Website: apple
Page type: newsletter-management
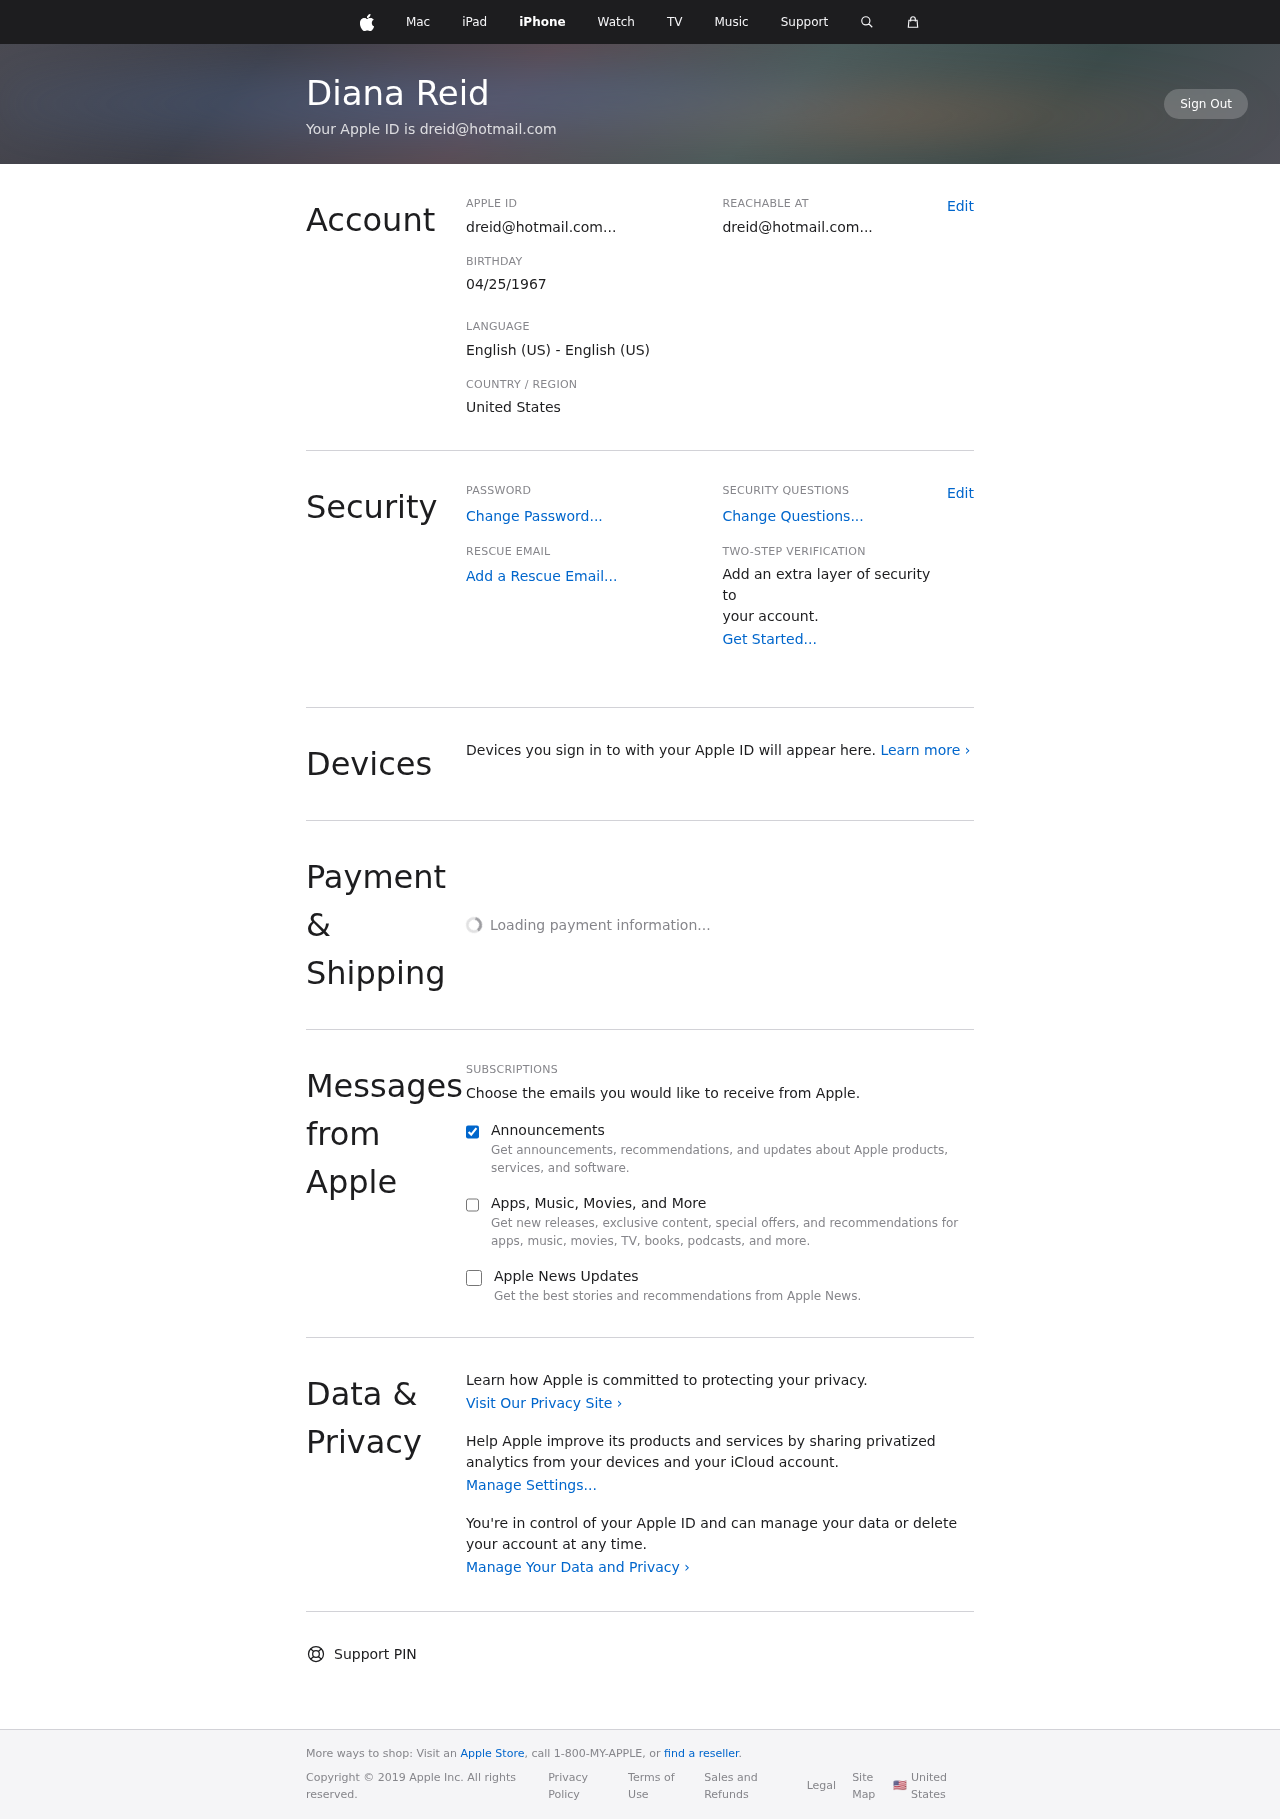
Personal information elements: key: PII_COUNTRY
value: United States
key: PII_DOB
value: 04/25/1967
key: PII_EMAIL
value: dreid@hotmail.com
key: PII_EMAIL
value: dreid@hotmail.com...
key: PII_FULLNAME
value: Diana Reid
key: PII_EMAIL2
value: dreid@hotmail.com...